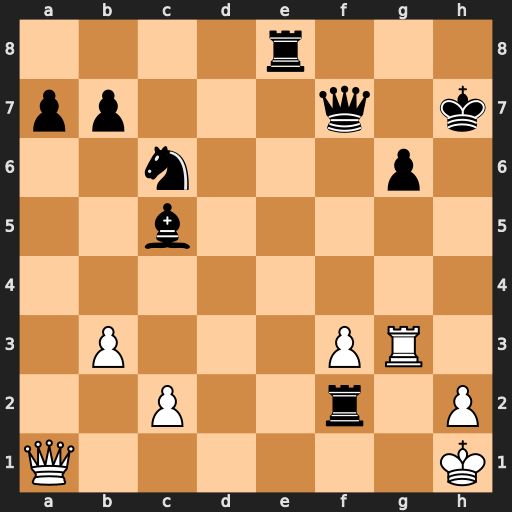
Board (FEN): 4r3/pp3q1k/2n3p1/2b5/8/1P3PR1/2P2r1P/Q6K
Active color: w
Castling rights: -
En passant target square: -
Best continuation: Rh3+ Kg8 Qh8#